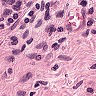
Metastatic tissue present: no